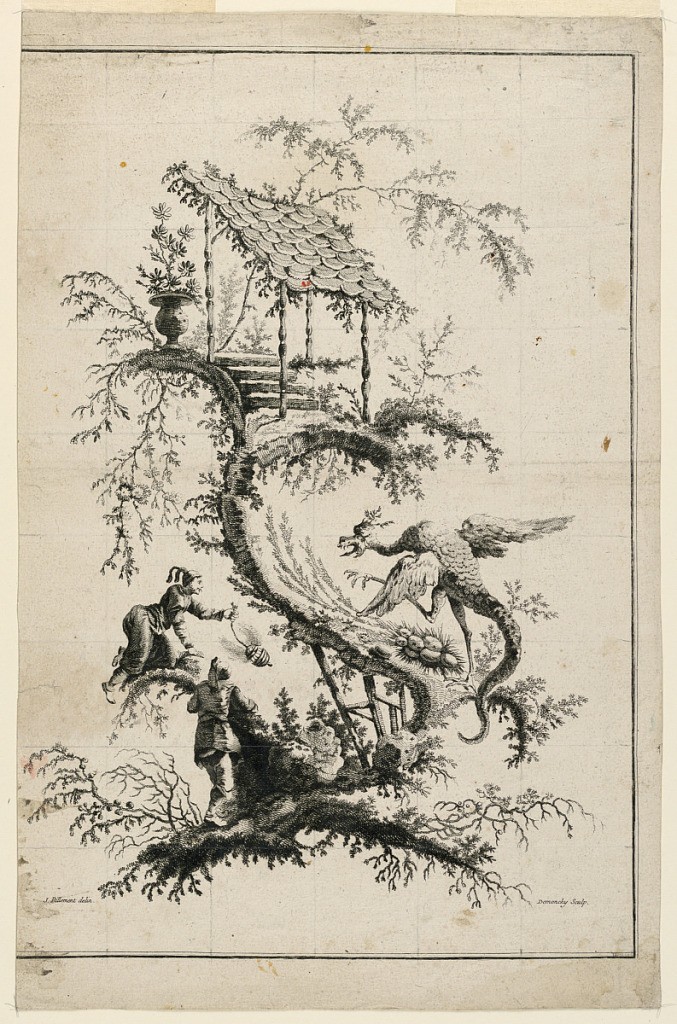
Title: Plate, from Suite de Jeu Chinois
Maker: Jean-Baptiste Pillement, French, 1728–1808
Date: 1770-1780
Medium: Etching on paper
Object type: Print
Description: Vertical rectangle. Two Chinese trying to frighten a fantastic bird away from her nest and eight eggs. Two framing lines, top right, bottom.